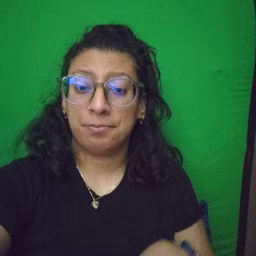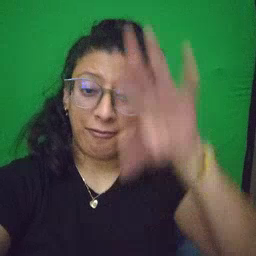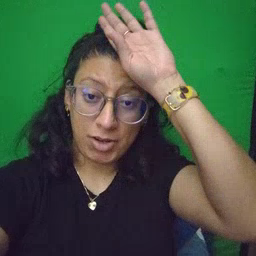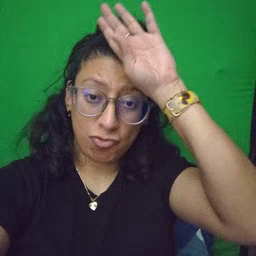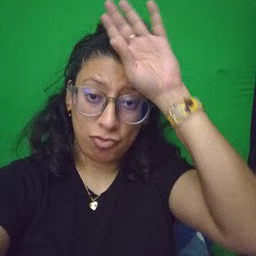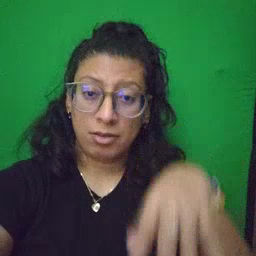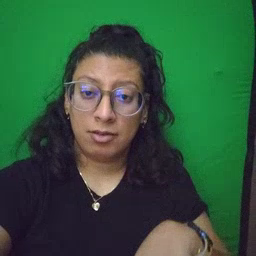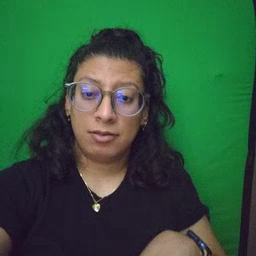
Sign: fireman